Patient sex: M
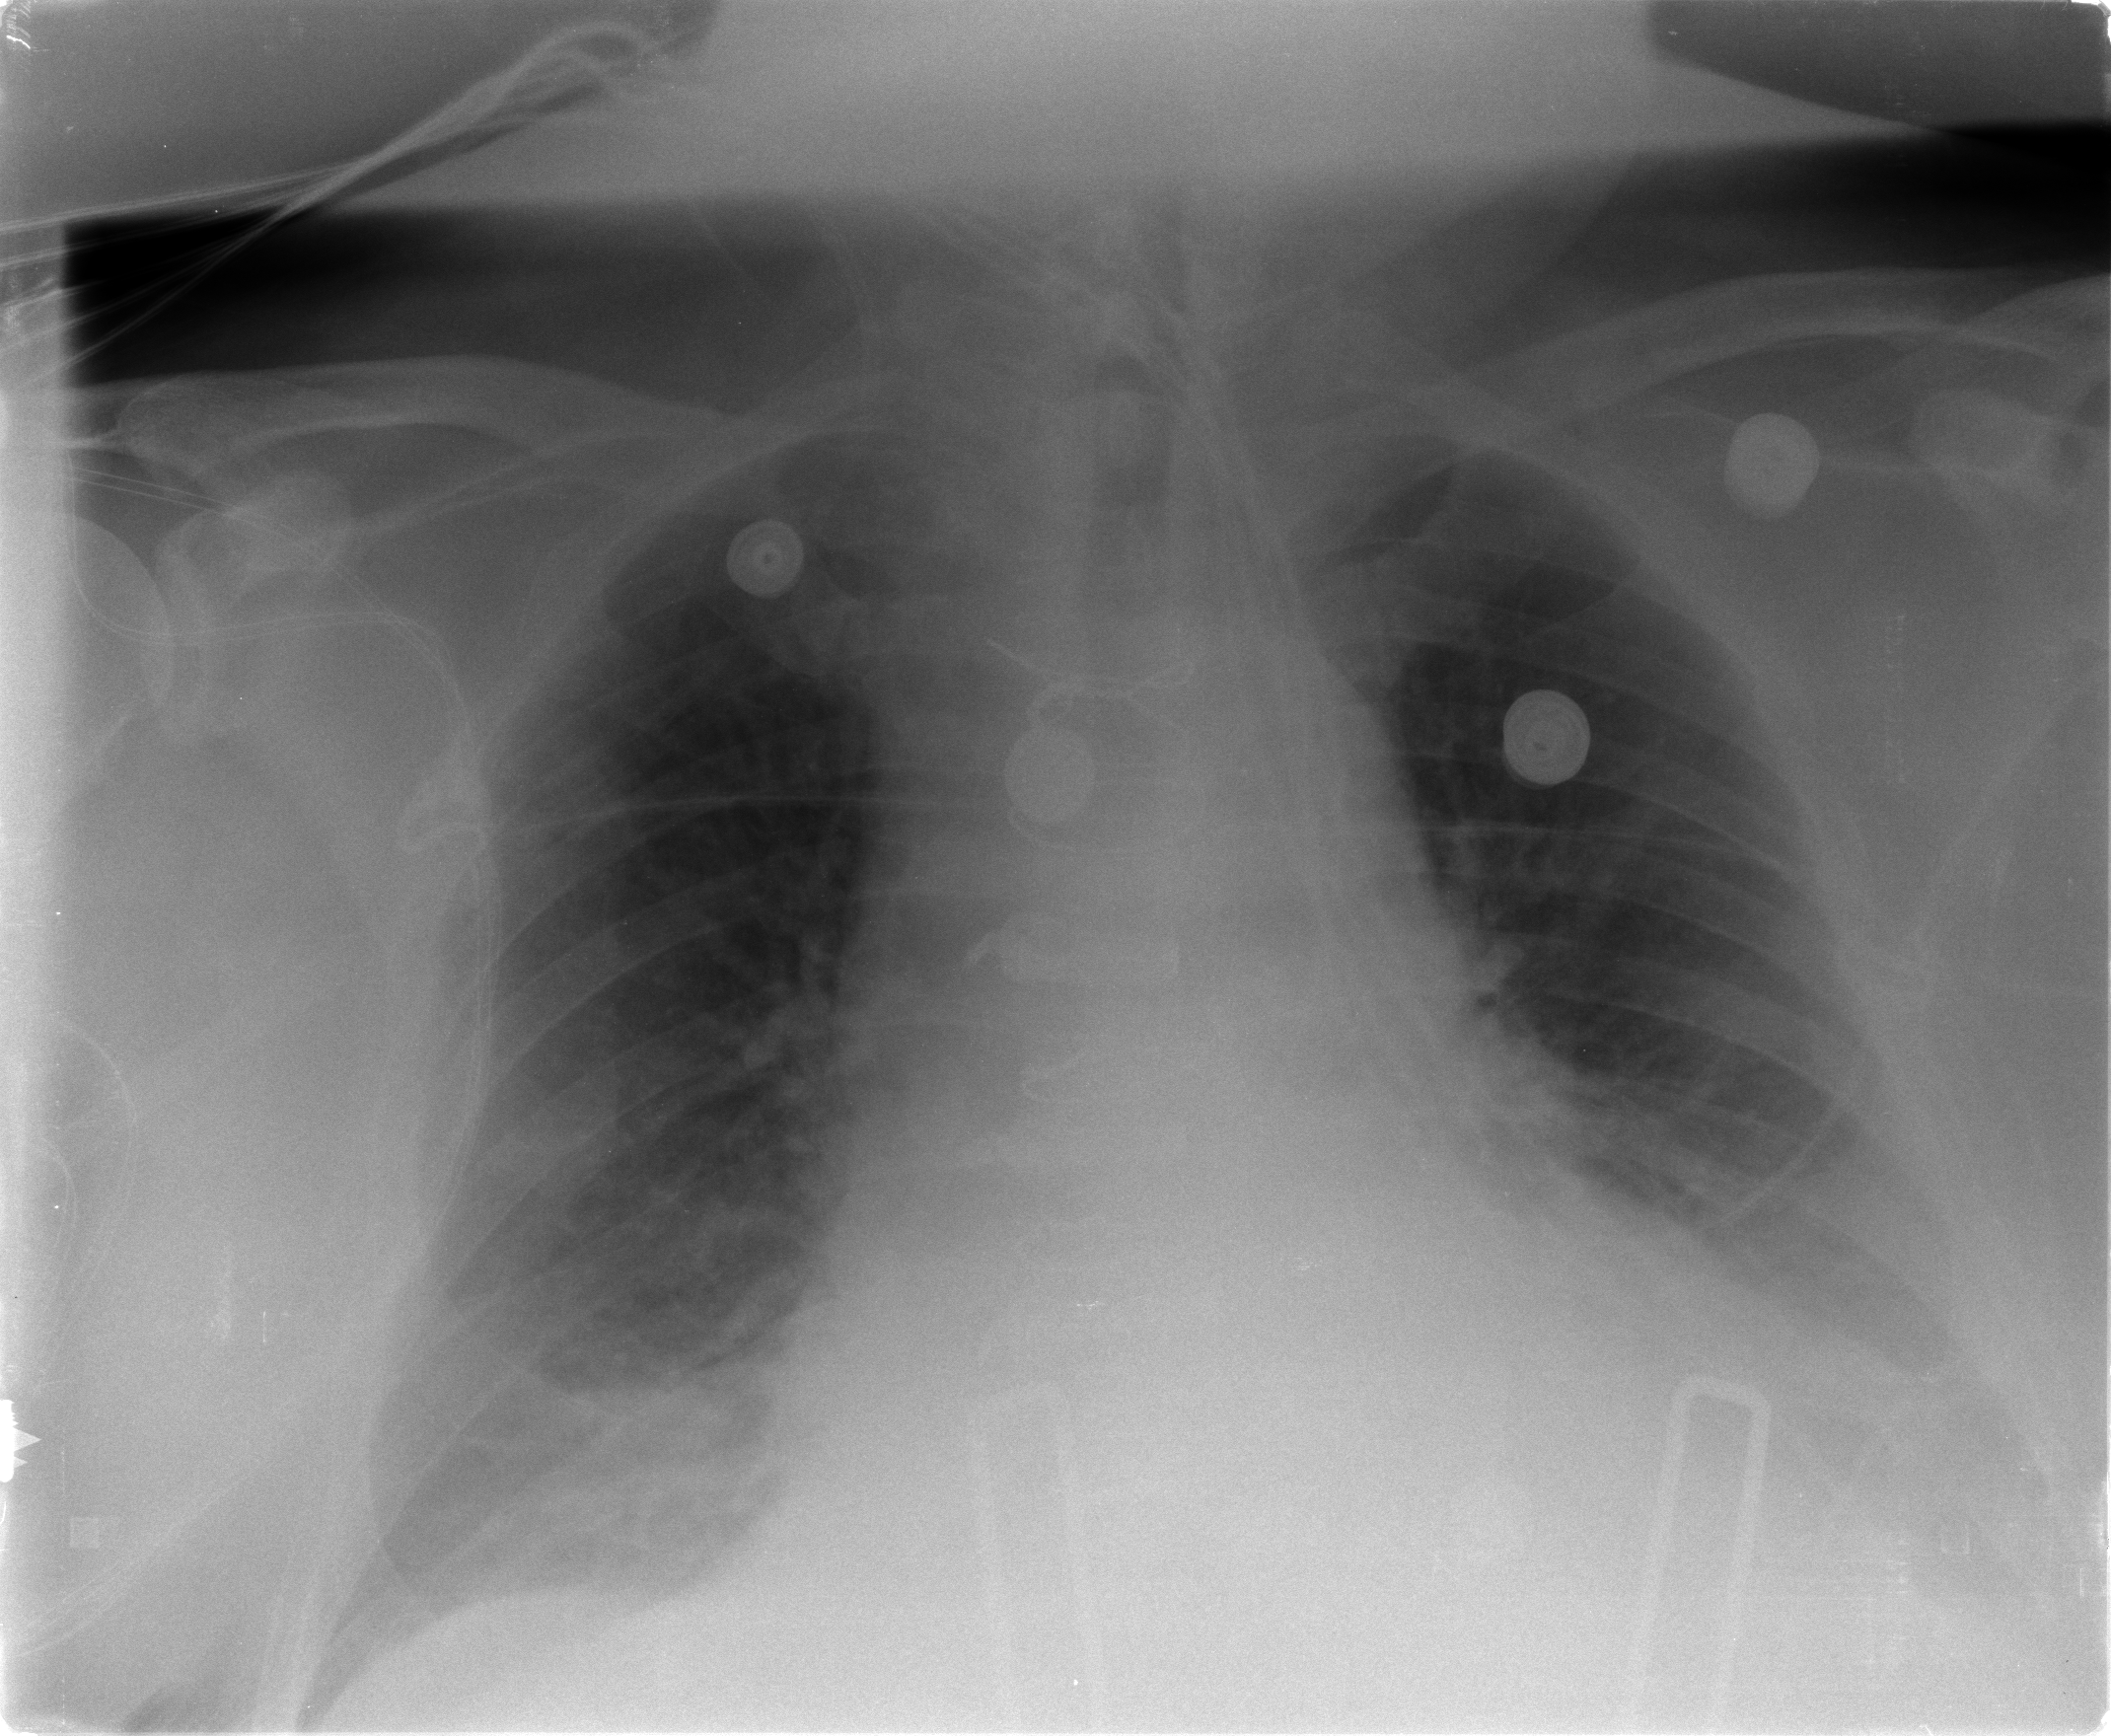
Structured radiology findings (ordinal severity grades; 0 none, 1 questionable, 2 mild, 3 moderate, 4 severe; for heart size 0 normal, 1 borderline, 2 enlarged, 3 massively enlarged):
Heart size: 2
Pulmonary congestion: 2
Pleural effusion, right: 1
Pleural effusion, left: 2
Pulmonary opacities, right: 1
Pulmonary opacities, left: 1
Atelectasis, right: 2
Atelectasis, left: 3